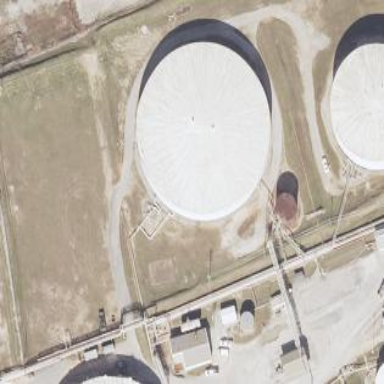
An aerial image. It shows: Storage tank which is man-made.